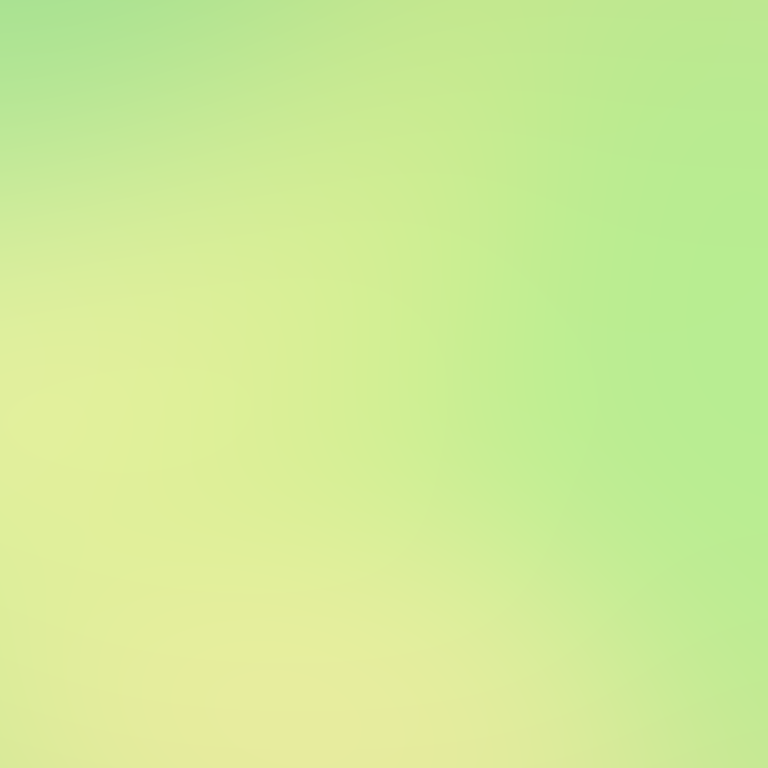
Abstract light effect, smooth gradient from soft yellow to light green, calm atmosphere, diffuse light, no room, no furniture, no objects.